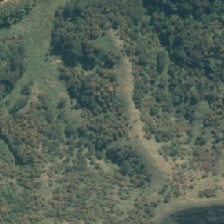
Land cover: grose_broom